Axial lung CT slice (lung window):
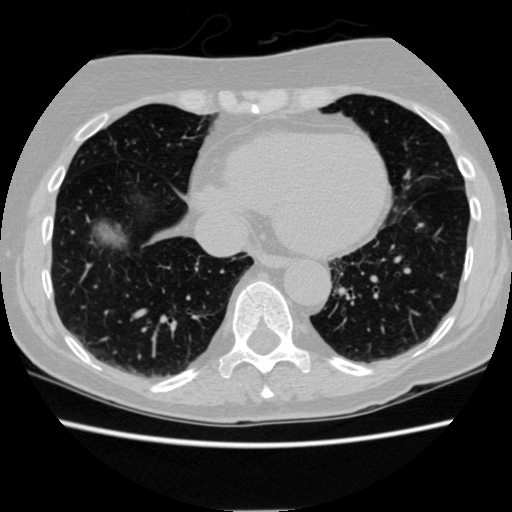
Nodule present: no